Interaction volume radius: 5 \u00c5
Interaction volume height: 20 \u00c5
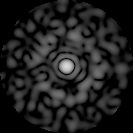
Disorder parameter: 0.8656